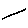
Label: line